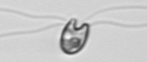
Label: flagellate_morphotype1